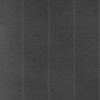
Label: dusty